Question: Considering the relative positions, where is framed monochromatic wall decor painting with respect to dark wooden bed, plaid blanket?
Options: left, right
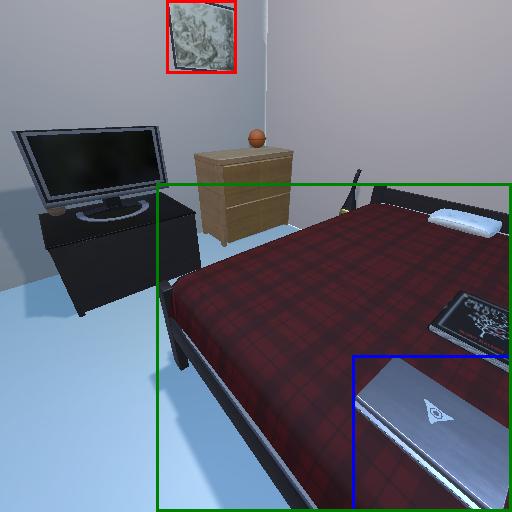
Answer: left